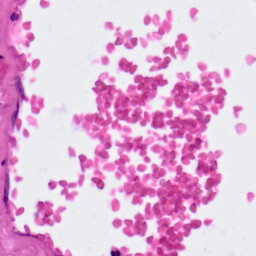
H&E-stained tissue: Lung